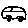
Label: car